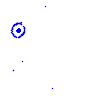
Particle: electron